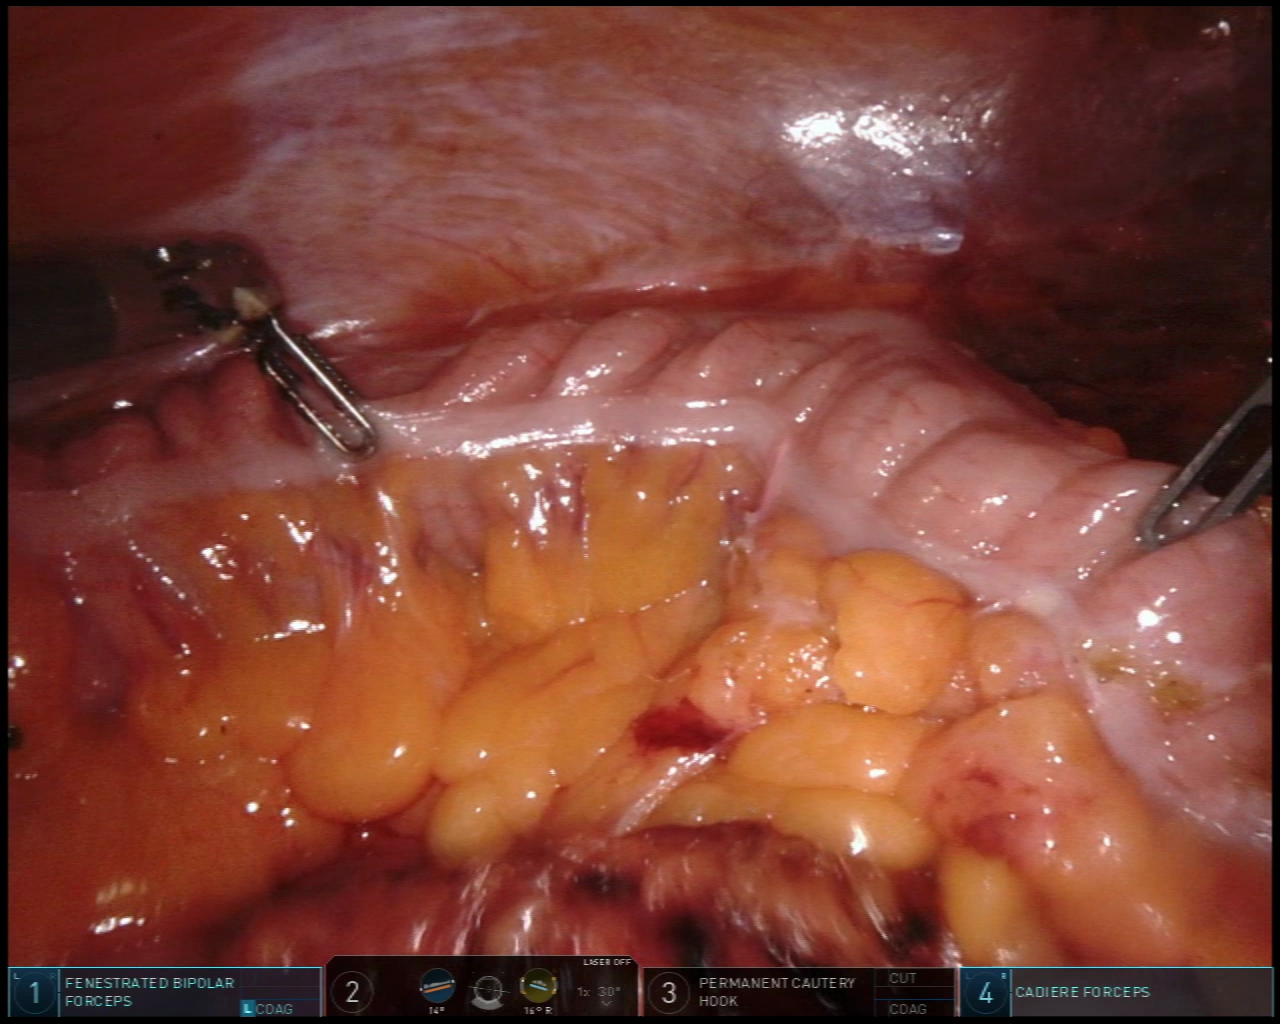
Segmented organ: colon
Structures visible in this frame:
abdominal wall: yes
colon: yes
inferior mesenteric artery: no
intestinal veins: no
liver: no
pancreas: no
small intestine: no
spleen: no
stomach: no
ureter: no
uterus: no
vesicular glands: no